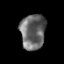
Tissue: prostate
Cell type: T cells
Senescence score: 0.8308
Nuclear area (px): 863
Mean DAPI intensity: 105.815